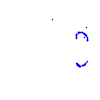
Particle: kaon